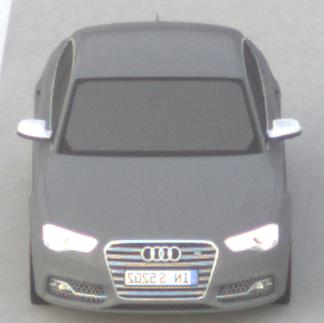
Make: Audi
Model: S5
Detailed model: F5
Model produced from: 2016
Model produced until: 2019
Doors: 2
Color: gray
Road condition: dry road
Daytime: sunrise or sunset
Contrast: low contrast